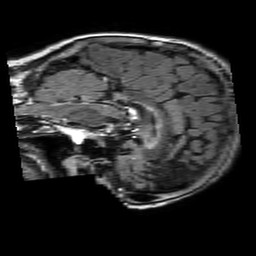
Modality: FLAIR
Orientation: sagittal
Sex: female
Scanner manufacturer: philips
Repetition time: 11 s
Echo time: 0.125 s